Aerial crown-view tile of a tropical tree (Barro Colorado Island, Panama), acquired 20250217:
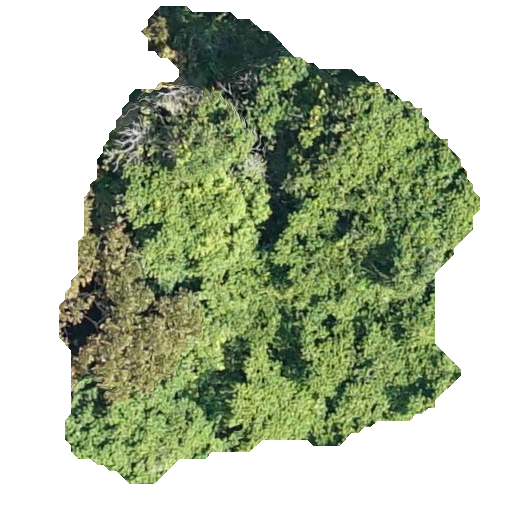
Species: Tachigali panamensis
GBIF accepted scientific name: Tachigali panamensis
Crown area: 205.434 m²